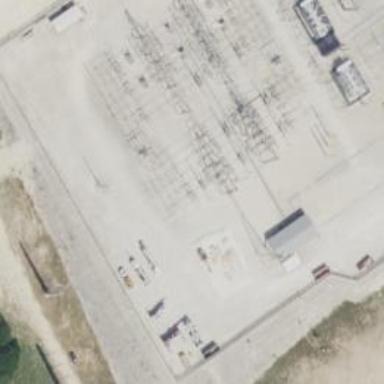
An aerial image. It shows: Switch used for power control.